Field crop: maize
Growth stage: 2
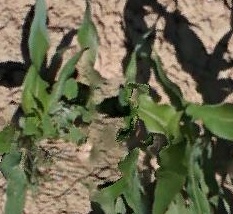
Species: maize